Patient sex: M
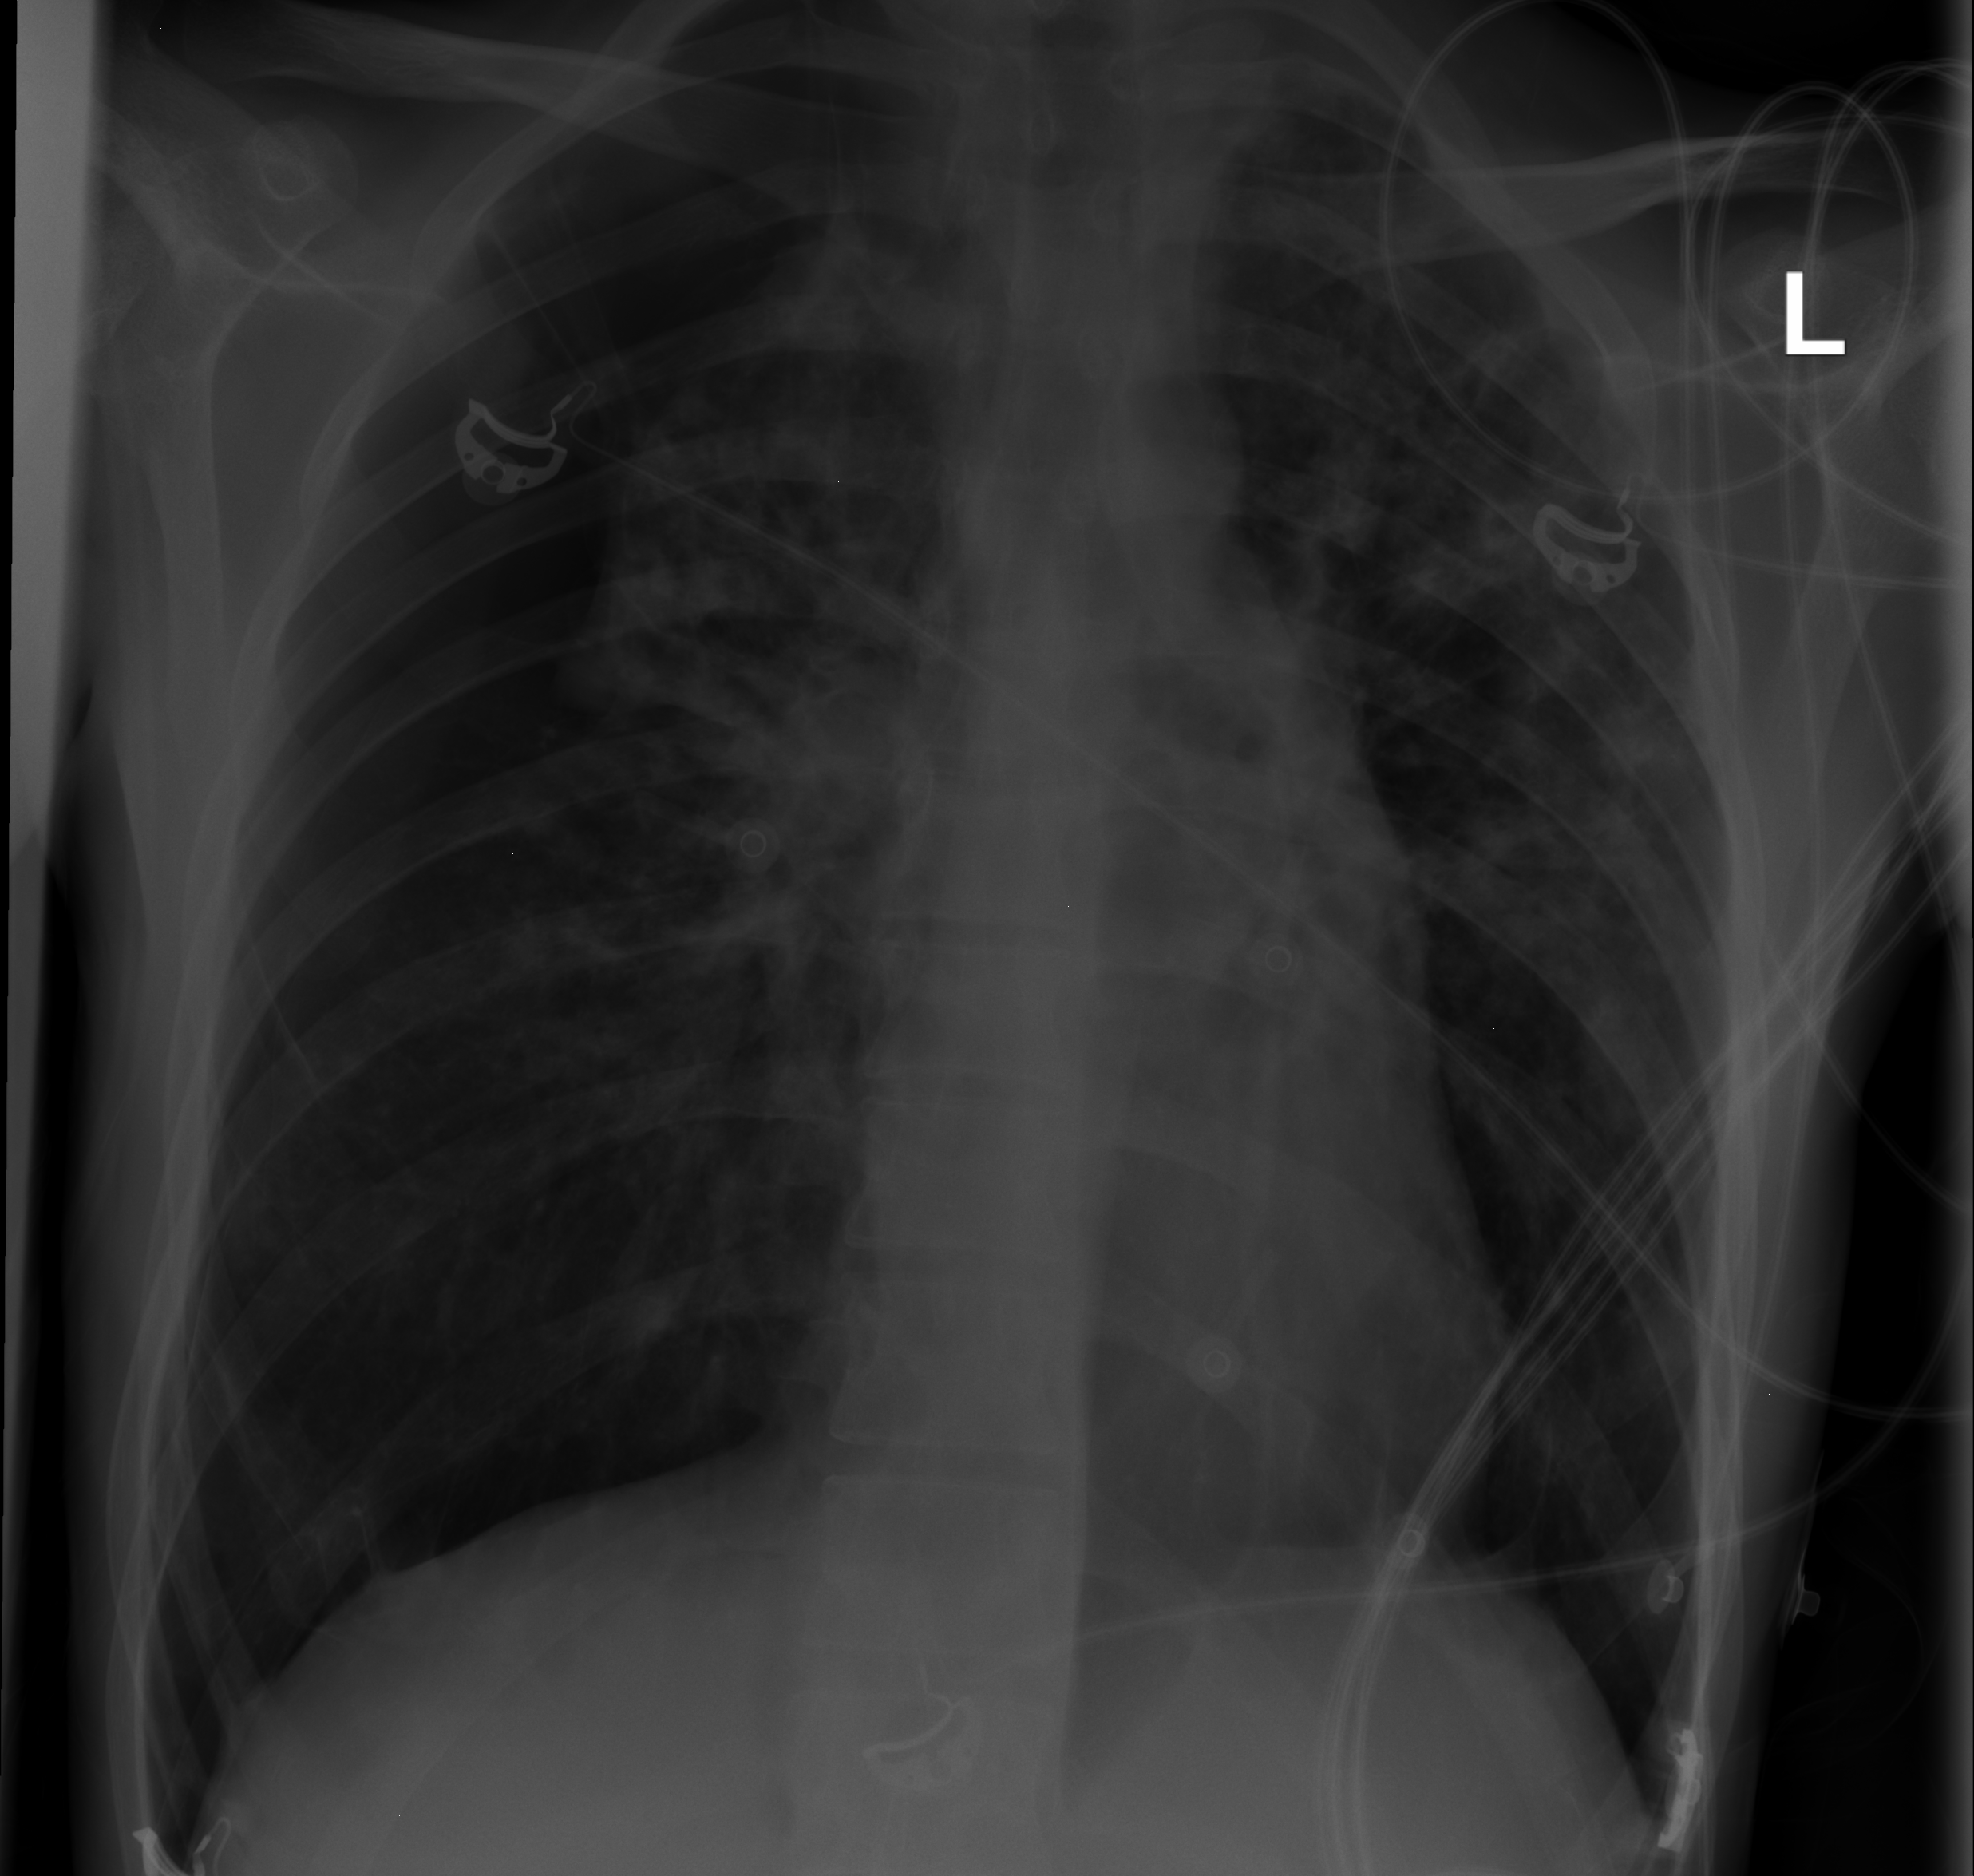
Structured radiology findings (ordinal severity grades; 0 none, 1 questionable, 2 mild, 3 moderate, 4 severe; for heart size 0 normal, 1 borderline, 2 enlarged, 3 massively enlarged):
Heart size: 0
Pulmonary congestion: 0
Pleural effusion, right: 0
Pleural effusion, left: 0
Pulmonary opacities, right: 3
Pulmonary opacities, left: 3
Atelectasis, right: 0
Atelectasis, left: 0